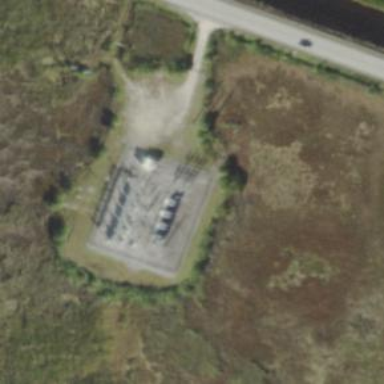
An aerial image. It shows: Distribution substation surrounded by fence.